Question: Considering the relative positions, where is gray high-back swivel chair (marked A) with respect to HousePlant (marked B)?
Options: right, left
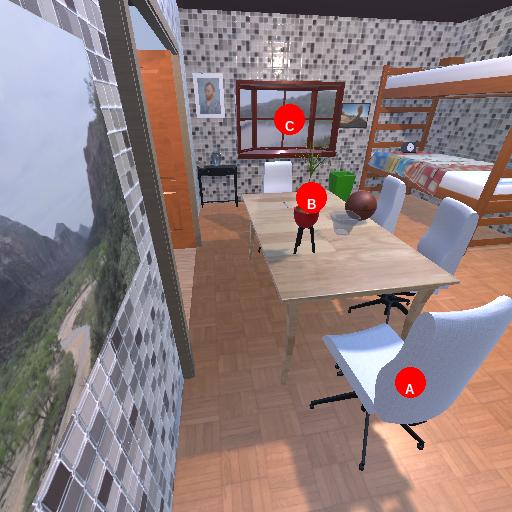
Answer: right